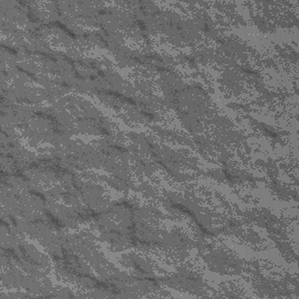
Label: frost